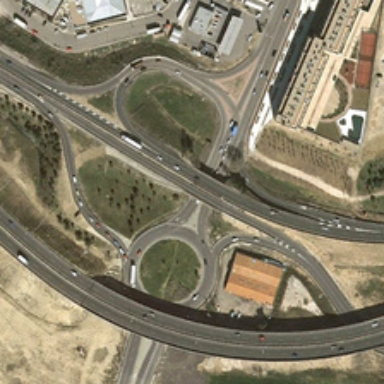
Many green trees and some buildings are near a viaduct .